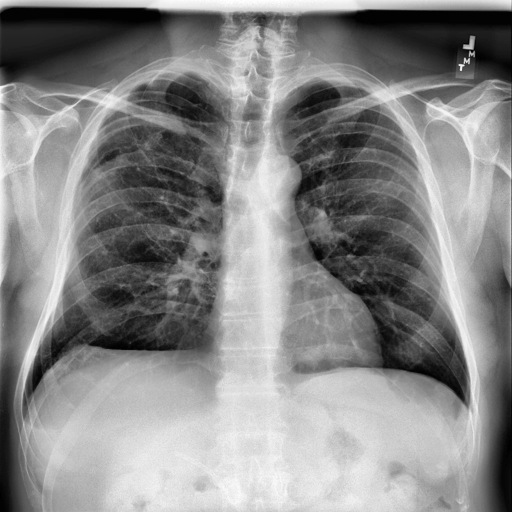
Finding: NORMAL